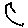
Label: moon